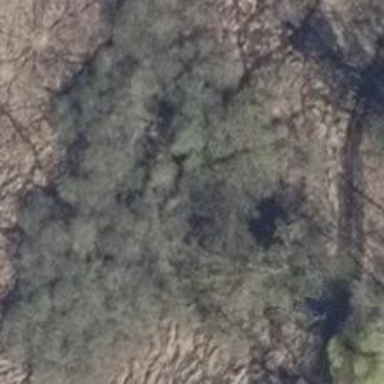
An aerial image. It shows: Patch of scrub vegetation.